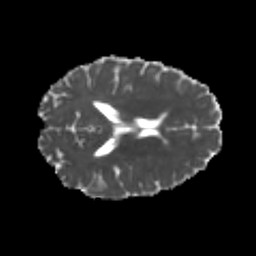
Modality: MD
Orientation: axial
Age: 21
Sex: female
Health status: healthy
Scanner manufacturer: philips
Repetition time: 7.388 s
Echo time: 0.08599 s